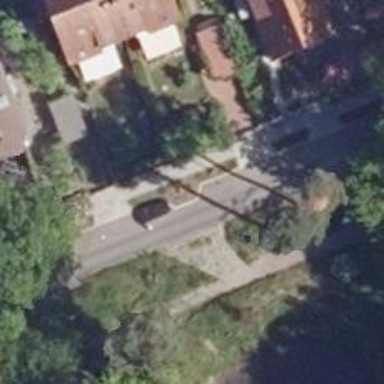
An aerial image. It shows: Residential road with asphalt surface. There are parallel parking spaces on both sides of the road - parking lanes on the left side and street-side parking on the right side.